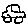
Label: car